Question: I have an application that manage collections of books (like playlists).
I want to display a list of collection with a vertical RecyclerView and inside each row, a list of book in an horizontal RecyclerView.
When i set the layout_height of the inner horizontal RecyclerView to 300dp, it is displayed correctly but
I need to use wrap_content because I want to be able to change the layout manager programmatically to switch between vertical and horizontal display.

Do you know what i'm doing wrong ?
My Fragment layout :
'''
<LinearLayout xmlns:android="http://schemas.android.com/apk/res/android"
android:layout_width="match_parent"
android:layout_height="match_parent"
android:background="@color/white">
<com.twibit.ui.view.CustomSwipeToRefreshLayout
android:id="@+id/swipe_container"
android:layout_width="match_parent"
android:layout_height="match_parent">
<LinearLayout
android:layout_width="match_parent"
android:layout_height="match_parent"
android:orientation="vertical">
<android.support.v7.widget.RecyclerView
android:id="@+id/shelf_collection_listview"
android:layout_width="match_parent"
android:layout_height="match_parent"
android:paddingTop="10dp"/>
</LinearLayout>
</com.twibit.ui.view.CustomSwipeToRefreshLayout>
</LinearLayout>
'''
Collection element layout :
'''
<LinearLayout xmlns:android="http://schemas.android.com/apk/res/android"
android:layout_width="match_parent"
android:layout_height="wrap_content"
android:orientation="vertical">
<RelativeLayout xmlns:android="http://schemas.android.com/apk/res/android"
android:layout_width="match_parent"
android:layout_height="wrap_content"
android:background="#FFF">
<!-- Simple Header -->
</RelativeLayout>
<FrameLayout
android:layout_width="match_parent"
android:layout_height="wrap_content">
<TextView
android:layout_width="match_parent"
android:layout_height="match_parent"
android:text="@string/empty_collection"
android:id="@+id/empty_collection_tv"
android:visibility="gone"
android:gravity="center"/>
<android.support.v7.widget.RecyclerView
android:id="@+id/collection_book_listview"
android:layout_width="match_parent"
android:layout_height="wrap_content"/> <!-- android:layout_height="300dp" -->
</FrameLayout>
</LinearLayout>
'''
Book list item :
'''
<FrameLayout xmlns:android="http://schemas.android.com/apk/res/android"
android:layout_width="180dp"
android:layout_height="220dp"
android:layout_gravity="center">
<ImageView
android:id="@+id/shelf_item_cover"
android:layout_width="wrap_content"
android:layout_height="wrap_content"
android:layout_gravity="center"
android:maxWidth="150dp"
android:maxHeight="200dp"
android:src="@drawable/placeholder"
android:contentDescription="@string/cover"
android:adjustViewBounds="true"
android:background="@android:drawable/dialog_holo_light_frame"/>
</FrameLayout>
'''
Here is my Collection Adapter :
'''
private class CollectionsListAdapter extends RecyclerView.Adapter<CollectionsListAdapter.ViewHolder> {
private final String TAG = CollectionsListAdapter.class.getSimpleName();
private Context mContext;
// Create the ViewHolder class to keep references to your views
class ViewHolder extends RecyclerView.ViewHolder {
private final TextView mHeaderTitleTextView;
private final TextView mHeaderCountTextView;
private final RecyclerView mHorizontalListView;
private final TextView mEmptyTextView;
public ViewHolder(View view) {
super(view);
mHeaderTitleTextView = (TextView) view.findViewById(R.id.collection_header_tv);
mHeaderCountTextView = (TextView) view.findViewById(R.id.collection_header_count_tv);
mHorizontalListView = (RecyclerView) view.findViewById(R.id.collection_book_listview);
mEmptyTextView = (TextView) view.findViewById(R.id.empty_collection_tv);
}
}
public CollectionsListAdapter(Context context) {
mContext = context;
}
@Override
public ViewHolder onCreateViewHolder(ViewGroup parent, int i) {
Log.d(TAG, "CollectionsListAdapter.onCreateViewHolder(" + parent.getId() + ", " + i + ")");
// Create a new view by inflating the row item xml.
View v = LayoutInflater.from(parent.getContext()).inflate(R.layout.shelf_collection, parent, false);
// Set the view to the ViewHolder
ViewHolder holder = new ViewHolder(v);
holder.mHorizontalListView.setHasFixedSize(false);
holder.mHorizontalListView.setHorizontalScrollBarEnabled(true);
// use a linear layout manager
LinearLayoutManager mLayoutManager = new LinearLayoutManager(mContext);
mLayoutManager.setOrientation(LinearLayoutManager.HORIZONTAL);
holder.mHorizontalListView.setLayoutManager(mLayoutManager);
return holder;
}
@Override
public void onBindViewHolder(ViewHolder holder, int i) {
Log.d(TAG, "CollectionsListAdapter.onBindViewHolder(" + holder.getPosition() + ", " + i + ")");
Collection collection = mCollectionList.get(i);
Log.d(TAG, "Collection : " + collection.getLabel());
holder.mHeaderTitleTextView.setText(collection.getLabel());
holder.mHeaderCountTextView.setText("" + collection.getBooks().size());
// Create an adapter if none exists
if (!mBookListAdapterMap.containsKey(collection.getCollectionId())) {
mBookListAdapterMap.put(collection.getCollectionId(), new BookListAdapter(getActivity(), collection));
}
holder.mHorizontalListView.setAdapter(mBookListAdapterMap.get(collection.getCollectionId()));
}
@Override
public int getItemCount() {
return mCollectionList.size();
}
}
'''
And finally, the Book adapter :
'''
private class BookListAdapter extends RecyclerView.Adapter<BookListAdapter.ViewHolder> implements View.OnClickListener {
private final String TAG = BookListAdapter.class.getSimpleName();
// Create the ViewHolder class to keep references to your views
class ViewHolder extends RecyclerView.ViewHolder {
public ImageView mCoverImageView;
public ViewHolder(View view) {
super(view);
mCoverImageView = (ImageView) view.findViewById(R.id.shelf_item_cover);
}
}
@Override
public void onClick(View v) {
BookListAdapter.ViewHolder holder = (BookListAdapter.ViewHolder) v.getTag();
int position = holder.getPosition();
final Book book = mCollection.getBooks().get(position);
// Click on cover image
if (v.getId() == holder.mCoverImageView.getId()) {
downloadOrOpenBook(book);
return;
}
}
private void downloadOrOpenBook(final Book book) {
// do stuff
}
private Context mContext;
private Collection mCollection;
public BookListAdapter(Context context, Collection collection) {
Log.d(TAG, "BookListAdapter(" + context + ", " + collection + ")");
mCollection = collection;
mContext = context;
}
@Override
public ViewHolder onCreateViewHolder(ViewGroup parent, int i) {
Log.d(TAG, "onCreateViewHolder(" + parent.getId() + ", " + i + ")");
// Create a new view by inflating the row item xml.
View v = LayoutInflater.from(parent.getContext()).inflate(R.layout.shelf_grid_item, parent, false);
// Set the view to the ViewHolder
ViewHolder holder = new ViewHolder(v);
holder.mCoverImageView.setOnClickListener(BookListAdapter.this); // Download or Open
holder.mCoverImageView.setTag(holder);
return holder;
}
@Override
public void onBindViewHolder(ViewHolder holder, int i) {
Log.d(TAG, "onBindViewHolder(" + holder.getPosition() + ", " + i + ")");
Book book = mCollection.getBooks().get(i);
ImageView imageView = holder.mCoverImageView;
ImageLoader.getInstance().displayImage(book.getCoverUrl(), imageView);
}
@Override
public int getItemCount() {
return mCollection.getBooks().size();
}
}
'''
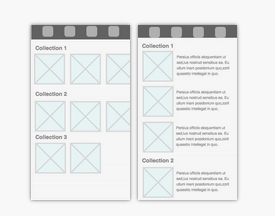
Answer: Many issues relating to this feature in version 23.2.0 have been fixed in 23.2.1, update to that instead.
With the release of Support Library version 23.2, 'RecyclerView' now supports that!
Update 'build.gradle' to:
'''
compile 'com.android.support:recyclerview-v7:23.2.1'
'''
or any version beyond that.
> This release brings an exciting new feature to the LayoutManager API: auto-measurement! This allows a RecyclerView to size itself based on the size of its contents. This means that previously unavailable scenarios, such as using WRAP_CONTENT for a dimension of the RecyclerView, are now possible. You'll find all built in LayoutManagers now support auto-measurement.
This can be disabled via 'setAutoMeasurementEnabled()' if need be. Check in detail <URL>.